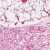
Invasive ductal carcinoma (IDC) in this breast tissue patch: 0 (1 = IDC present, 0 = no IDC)